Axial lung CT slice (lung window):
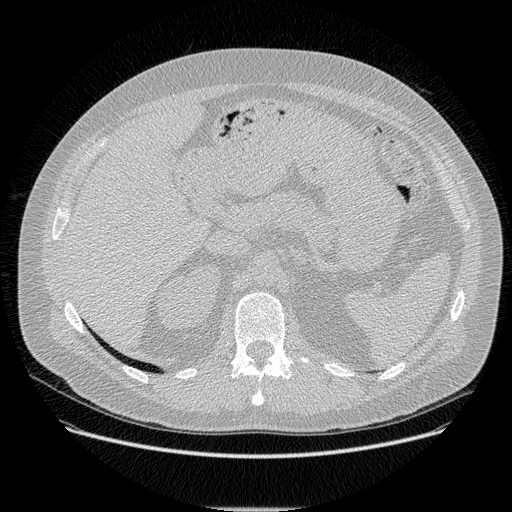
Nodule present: no